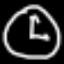
Label: clock